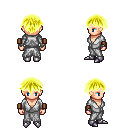
a pixel art fantasy rpg character, female body template, human, light skin, white robe, gold greaves, gold short bangs hairstyle, leather bracers, metal boots, four views (front, back, left, right), 2x2 character sprite sheet, small pixel art, hard edges, no anti-aliasing